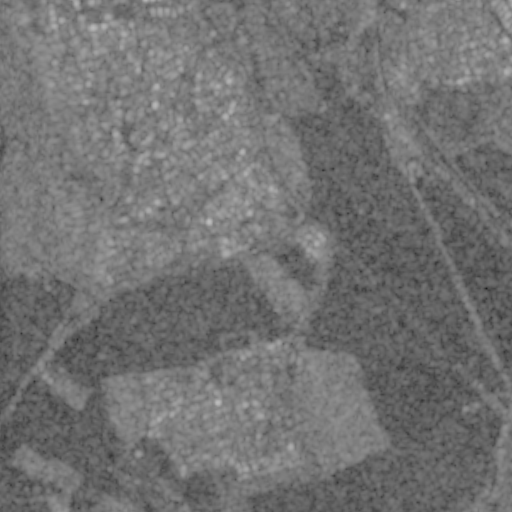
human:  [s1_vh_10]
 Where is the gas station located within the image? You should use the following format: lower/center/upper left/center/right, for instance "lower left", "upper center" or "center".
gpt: The gas station is located in the upper left of the image.
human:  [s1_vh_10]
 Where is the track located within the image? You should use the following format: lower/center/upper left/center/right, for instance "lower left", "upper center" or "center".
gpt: The track is located in the lower center of the image.
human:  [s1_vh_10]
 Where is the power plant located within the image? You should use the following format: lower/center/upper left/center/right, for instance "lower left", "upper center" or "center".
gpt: There is no power plant in the image.

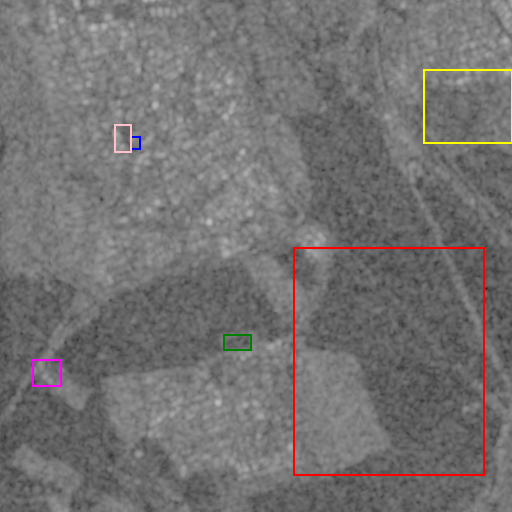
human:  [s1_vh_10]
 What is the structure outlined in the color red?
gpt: The structure outlined in red is a crop field.
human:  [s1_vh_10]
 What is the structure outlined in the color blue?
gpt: The structure outlined in blue is a gas station.
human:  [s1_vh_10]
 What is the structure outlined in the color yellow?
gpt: The structure outlined in yellow is a park.
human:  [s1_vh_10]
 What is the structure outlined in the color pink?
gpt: The structure outlined in pink is a parking lot.
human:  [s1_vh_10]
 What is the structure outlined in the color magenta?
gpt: The structure outlined in magenta is a power substation.
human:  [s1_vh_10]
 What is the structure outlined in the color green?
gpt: The structure outlined in green is a track.
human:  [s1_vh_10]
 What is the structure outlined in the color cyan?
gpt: There is no cyan outline.